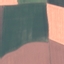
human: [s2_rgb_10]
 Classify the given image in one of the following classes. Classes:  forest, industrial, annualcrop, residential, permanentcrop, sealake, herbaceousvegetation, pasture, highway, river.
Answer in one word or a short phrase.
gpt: AnnualCrop